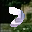
Label: 7